Question: I would like to hide the Back button in the top-left corner, but I don't have any idea how to do it with react-navigation or react-native.
Just tried to use 'static navigationOptions = { header: null }' but the '< Back' button was still alive.
I was using 'Modal' and it works, but I want to know how to hide '< Back' button without using 'Modal'.
Thank you in advance!

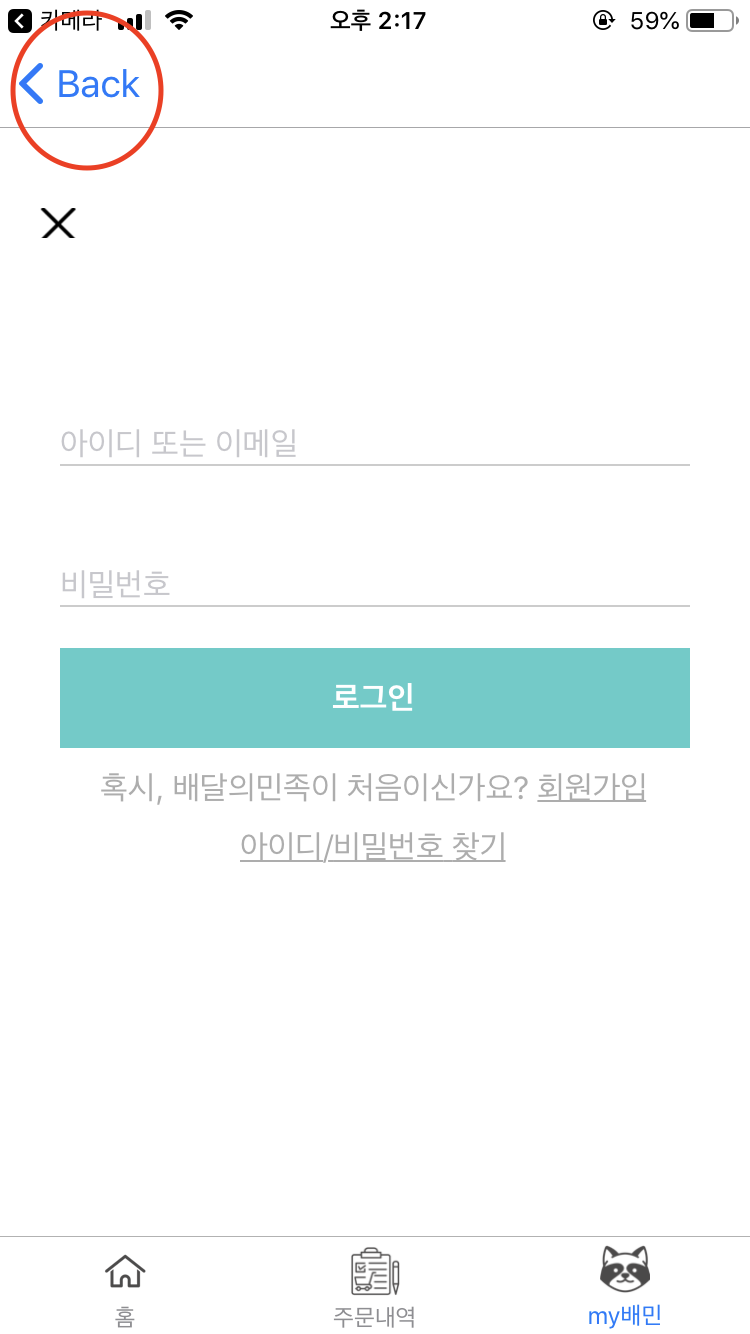
Answer: I suppose you're using a StackNavigator and that you don't want a header.
You need to use 'headerMode: none' in the StackNavigatorConfig.
For example:
'''
const ModalStack = createStackNavigator(
{
HomeScreen: { screen: Home },
ModalScreen: { screen: Modal },
},
{
headerMode: 'none',
mode: 'modal',
}
);
'''
More info in the <URL>.